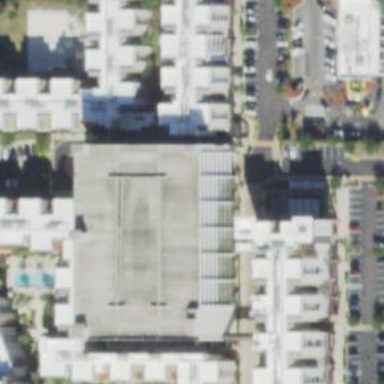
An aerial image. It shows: Multi-storey parking building.